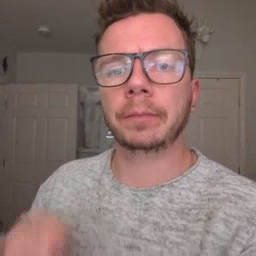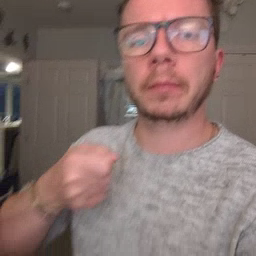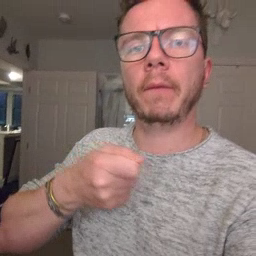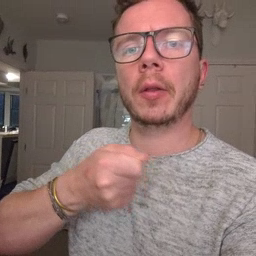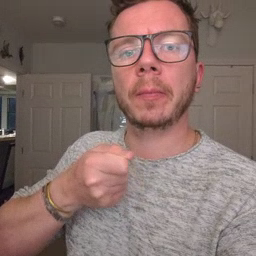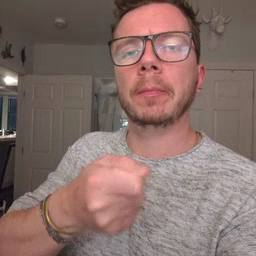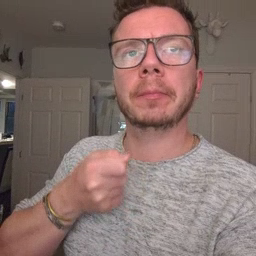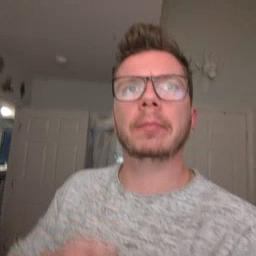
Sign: vacuum